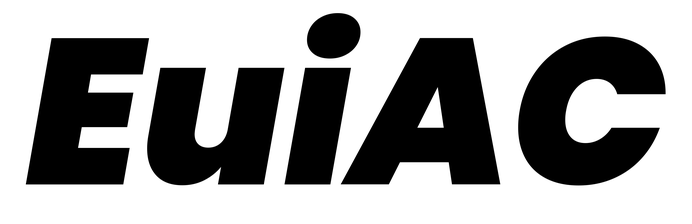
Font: Poppins-BlackItalic